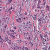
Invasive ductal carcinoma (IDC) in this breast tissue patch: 1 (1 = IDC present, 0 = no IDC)